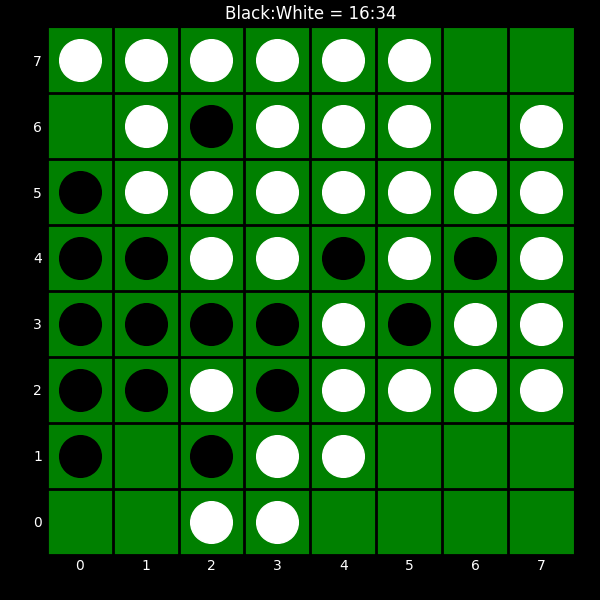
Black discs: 16
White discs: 34